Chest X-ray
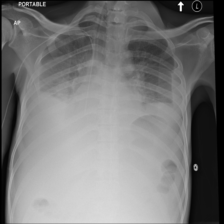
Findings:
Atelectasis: positive
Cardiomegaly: negative
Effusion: negative
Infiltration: negative
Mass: negative
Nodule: negative
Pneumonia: negative
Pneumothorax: negative
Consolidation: negative
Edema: negative
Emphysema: negative
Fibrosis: negative
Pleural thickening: positive
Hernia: negative